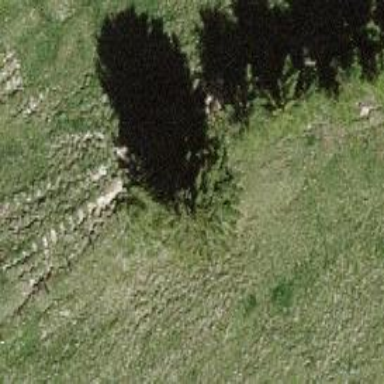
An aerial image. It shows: Needle-leaved tree in its natural environment.